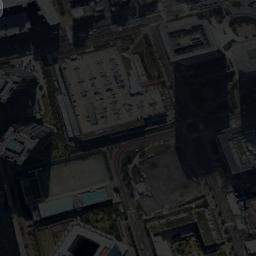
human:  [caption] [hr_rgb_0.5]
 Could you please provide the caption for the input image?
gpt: A commercial area has lots of buildings of different heights and shapes .

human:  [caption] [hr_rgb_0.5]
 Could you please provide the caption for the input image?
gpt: The commercial area is near many roads .

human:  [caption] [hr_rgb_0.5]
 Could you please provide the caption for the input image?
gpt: In a commercial district there are several tall buildings of different shapes and several roads with many cars .

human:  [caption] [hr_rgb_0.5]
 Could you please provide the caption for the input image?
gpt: There are five cars on the road .

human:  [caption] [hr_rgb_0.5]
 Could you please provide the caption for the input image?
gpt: There are some buildings on a commercial area .